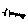
Label: flower